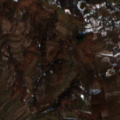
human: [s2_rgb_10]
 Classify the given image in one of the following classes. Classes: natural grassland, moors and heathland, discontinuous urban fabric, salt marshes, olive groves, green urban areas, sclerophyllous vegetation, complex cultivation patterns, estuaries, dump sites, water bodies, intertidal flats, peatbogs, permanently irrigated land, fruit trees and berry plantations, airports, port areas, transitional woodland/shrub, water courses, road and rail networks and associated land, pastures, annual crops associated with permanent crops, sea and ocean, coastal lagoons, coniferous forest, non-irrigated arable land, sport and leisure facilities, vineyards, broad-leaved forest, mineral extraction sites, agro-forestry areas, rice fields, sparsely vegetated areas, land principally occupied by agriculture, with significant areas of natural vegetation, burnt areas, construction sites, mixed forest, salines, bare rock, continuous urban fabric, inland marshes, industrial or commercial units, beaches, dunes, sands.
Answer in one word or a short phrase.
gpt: complex cultivation patterns, land principally occupied by agriculture, with significant areas of natural vegetation, broad-leaved forest